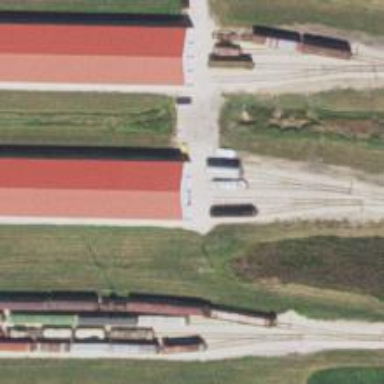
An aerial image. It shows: Preserved railway yard with rail tracks.